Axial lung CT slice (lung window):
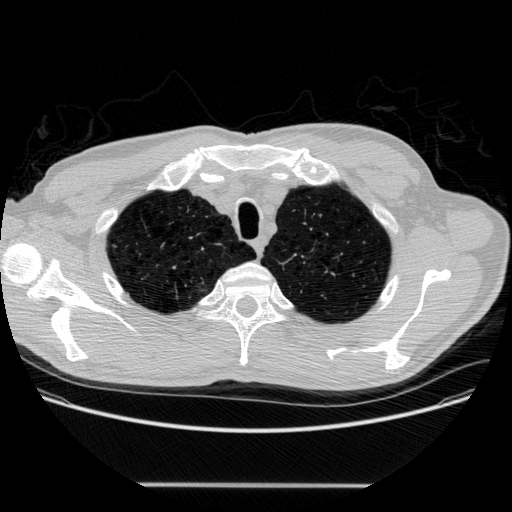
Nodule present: no